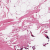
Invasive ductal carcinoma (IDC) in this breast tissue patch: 0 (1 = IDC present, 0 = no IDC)